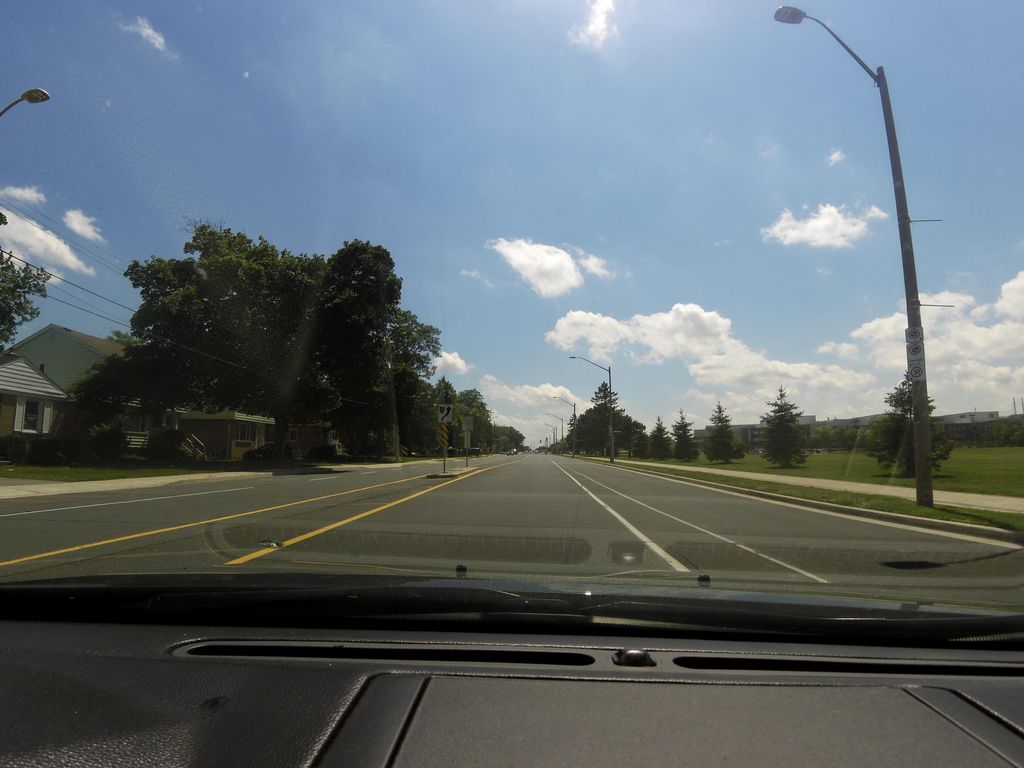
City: hamilton